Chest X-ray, PA view. Patient: 49 years old, sex F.
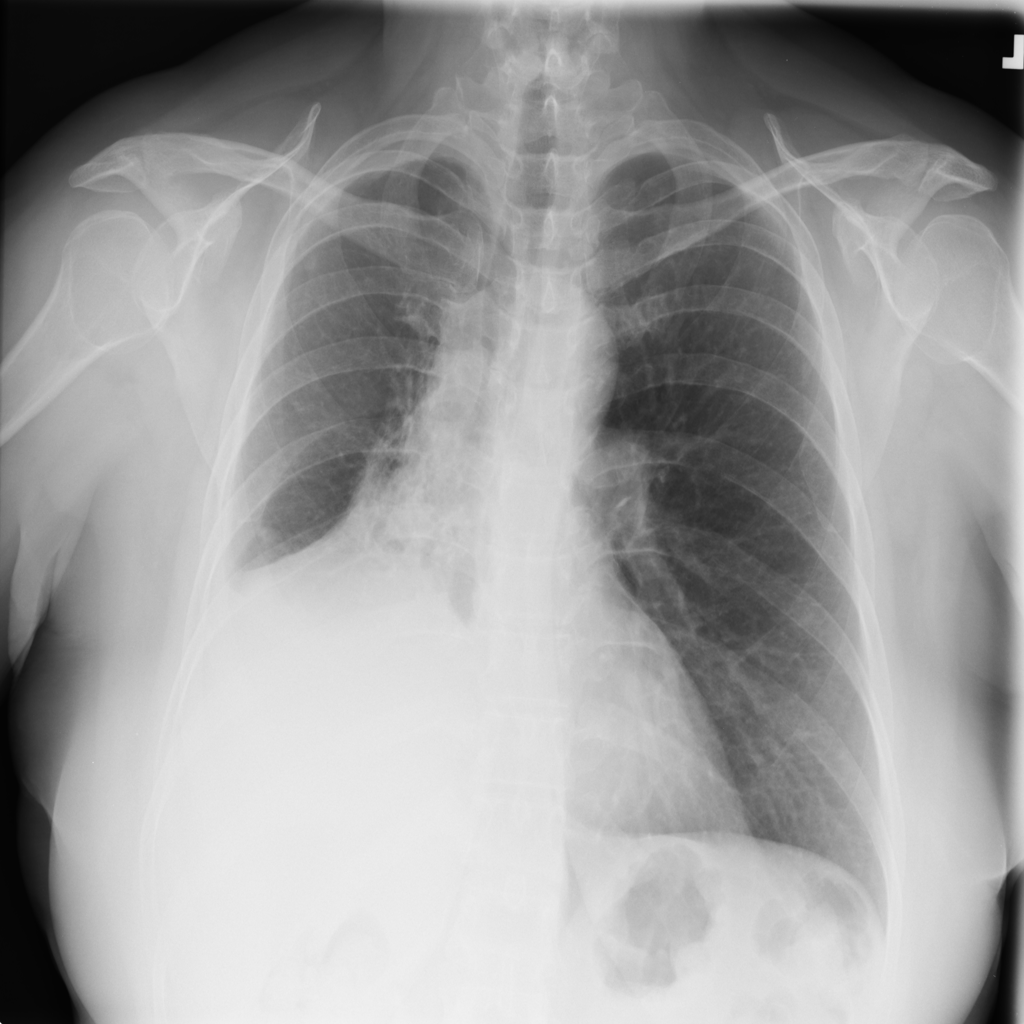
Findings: Mass